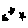
Label: star